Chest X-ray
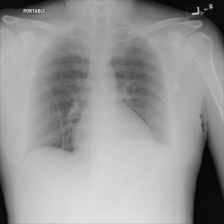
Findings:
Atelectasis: positive
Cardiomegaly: negative
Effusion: negative
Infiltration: negative
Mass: negative
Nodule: negative
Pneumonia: negative
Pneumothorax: negative
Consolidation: negative
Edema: negative
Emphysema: negative
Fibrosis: negative
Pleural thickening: negative
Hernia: negative